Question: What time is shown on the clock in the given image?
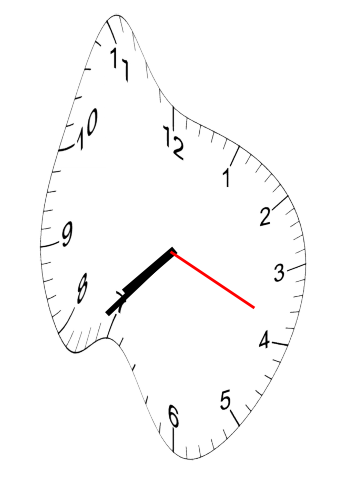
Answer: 07:37:19